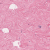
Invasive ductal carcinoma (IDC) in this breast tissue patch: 0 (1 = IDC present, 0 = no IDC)